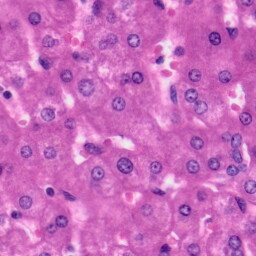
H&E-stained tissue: Liver